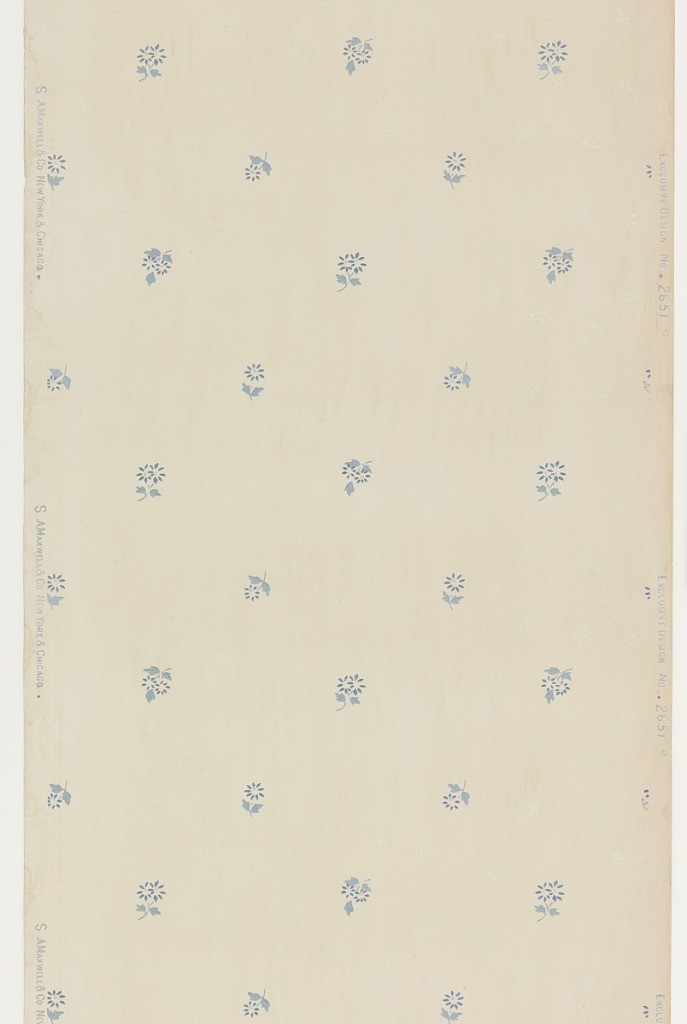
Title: Ceiling paper
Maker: Maxwell & Co., S.A., Chicago, Illinois, USA
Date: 1905–1915
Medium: Machine-printed paper, liquid mica
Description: Widely spaced, very small floral motifs printed in blue forming diagonal rows. Printed on light color ground.